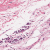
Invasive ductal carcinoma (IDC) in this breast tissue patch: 0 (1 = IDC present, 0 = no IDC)